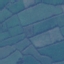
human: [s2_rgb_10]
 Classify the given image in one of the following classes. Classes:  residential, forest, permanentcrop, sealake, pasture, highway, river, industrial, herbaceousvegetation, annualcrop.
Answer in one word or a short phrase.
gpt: Pasture